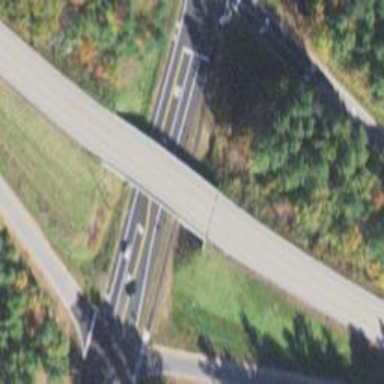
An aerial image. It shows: Asphalt bridge crossing over trunk highway expressway.